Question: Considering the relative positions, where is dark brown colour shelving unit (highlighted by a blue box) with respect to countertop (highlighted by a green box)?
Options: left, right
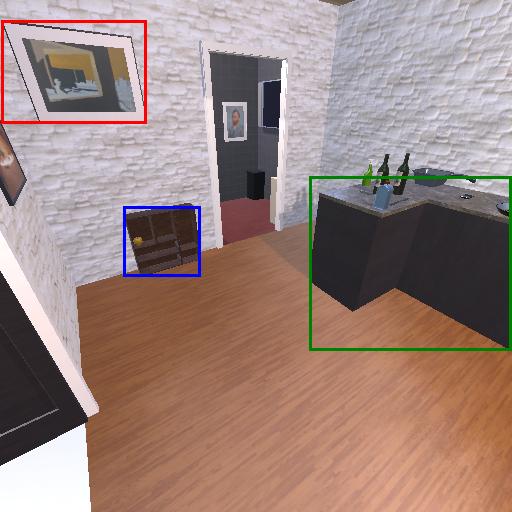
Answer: left